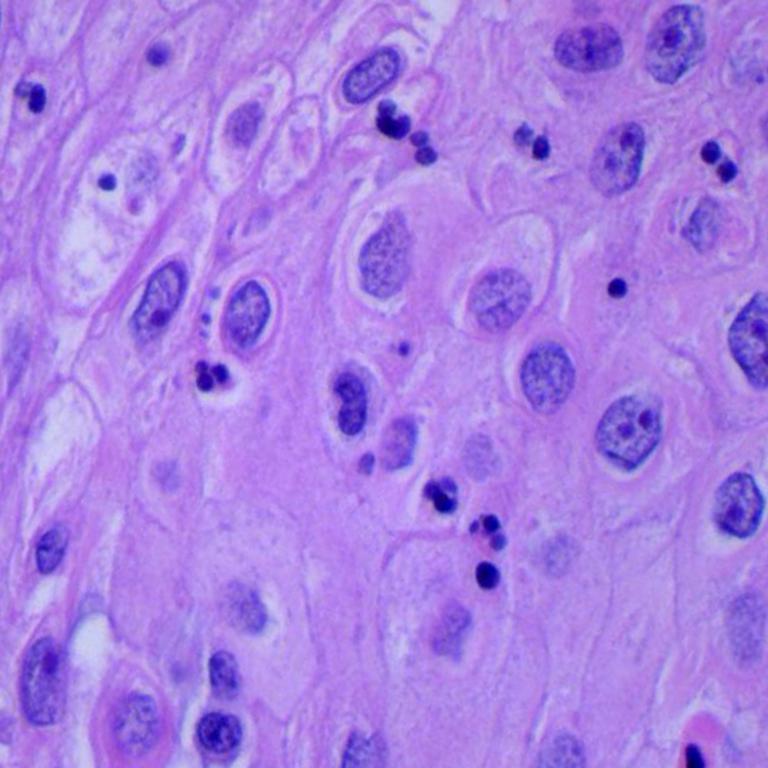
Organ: lung
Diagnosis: squamous carcinomas